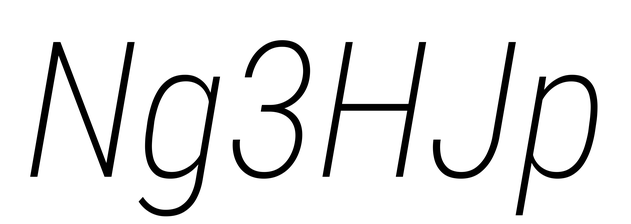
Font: Roboto-Italic_Condensed_ExtraLight_Italic